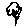
Label: flower